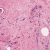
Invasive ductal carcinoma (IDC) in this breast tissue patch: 1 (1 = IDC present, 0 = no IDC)